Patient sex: M
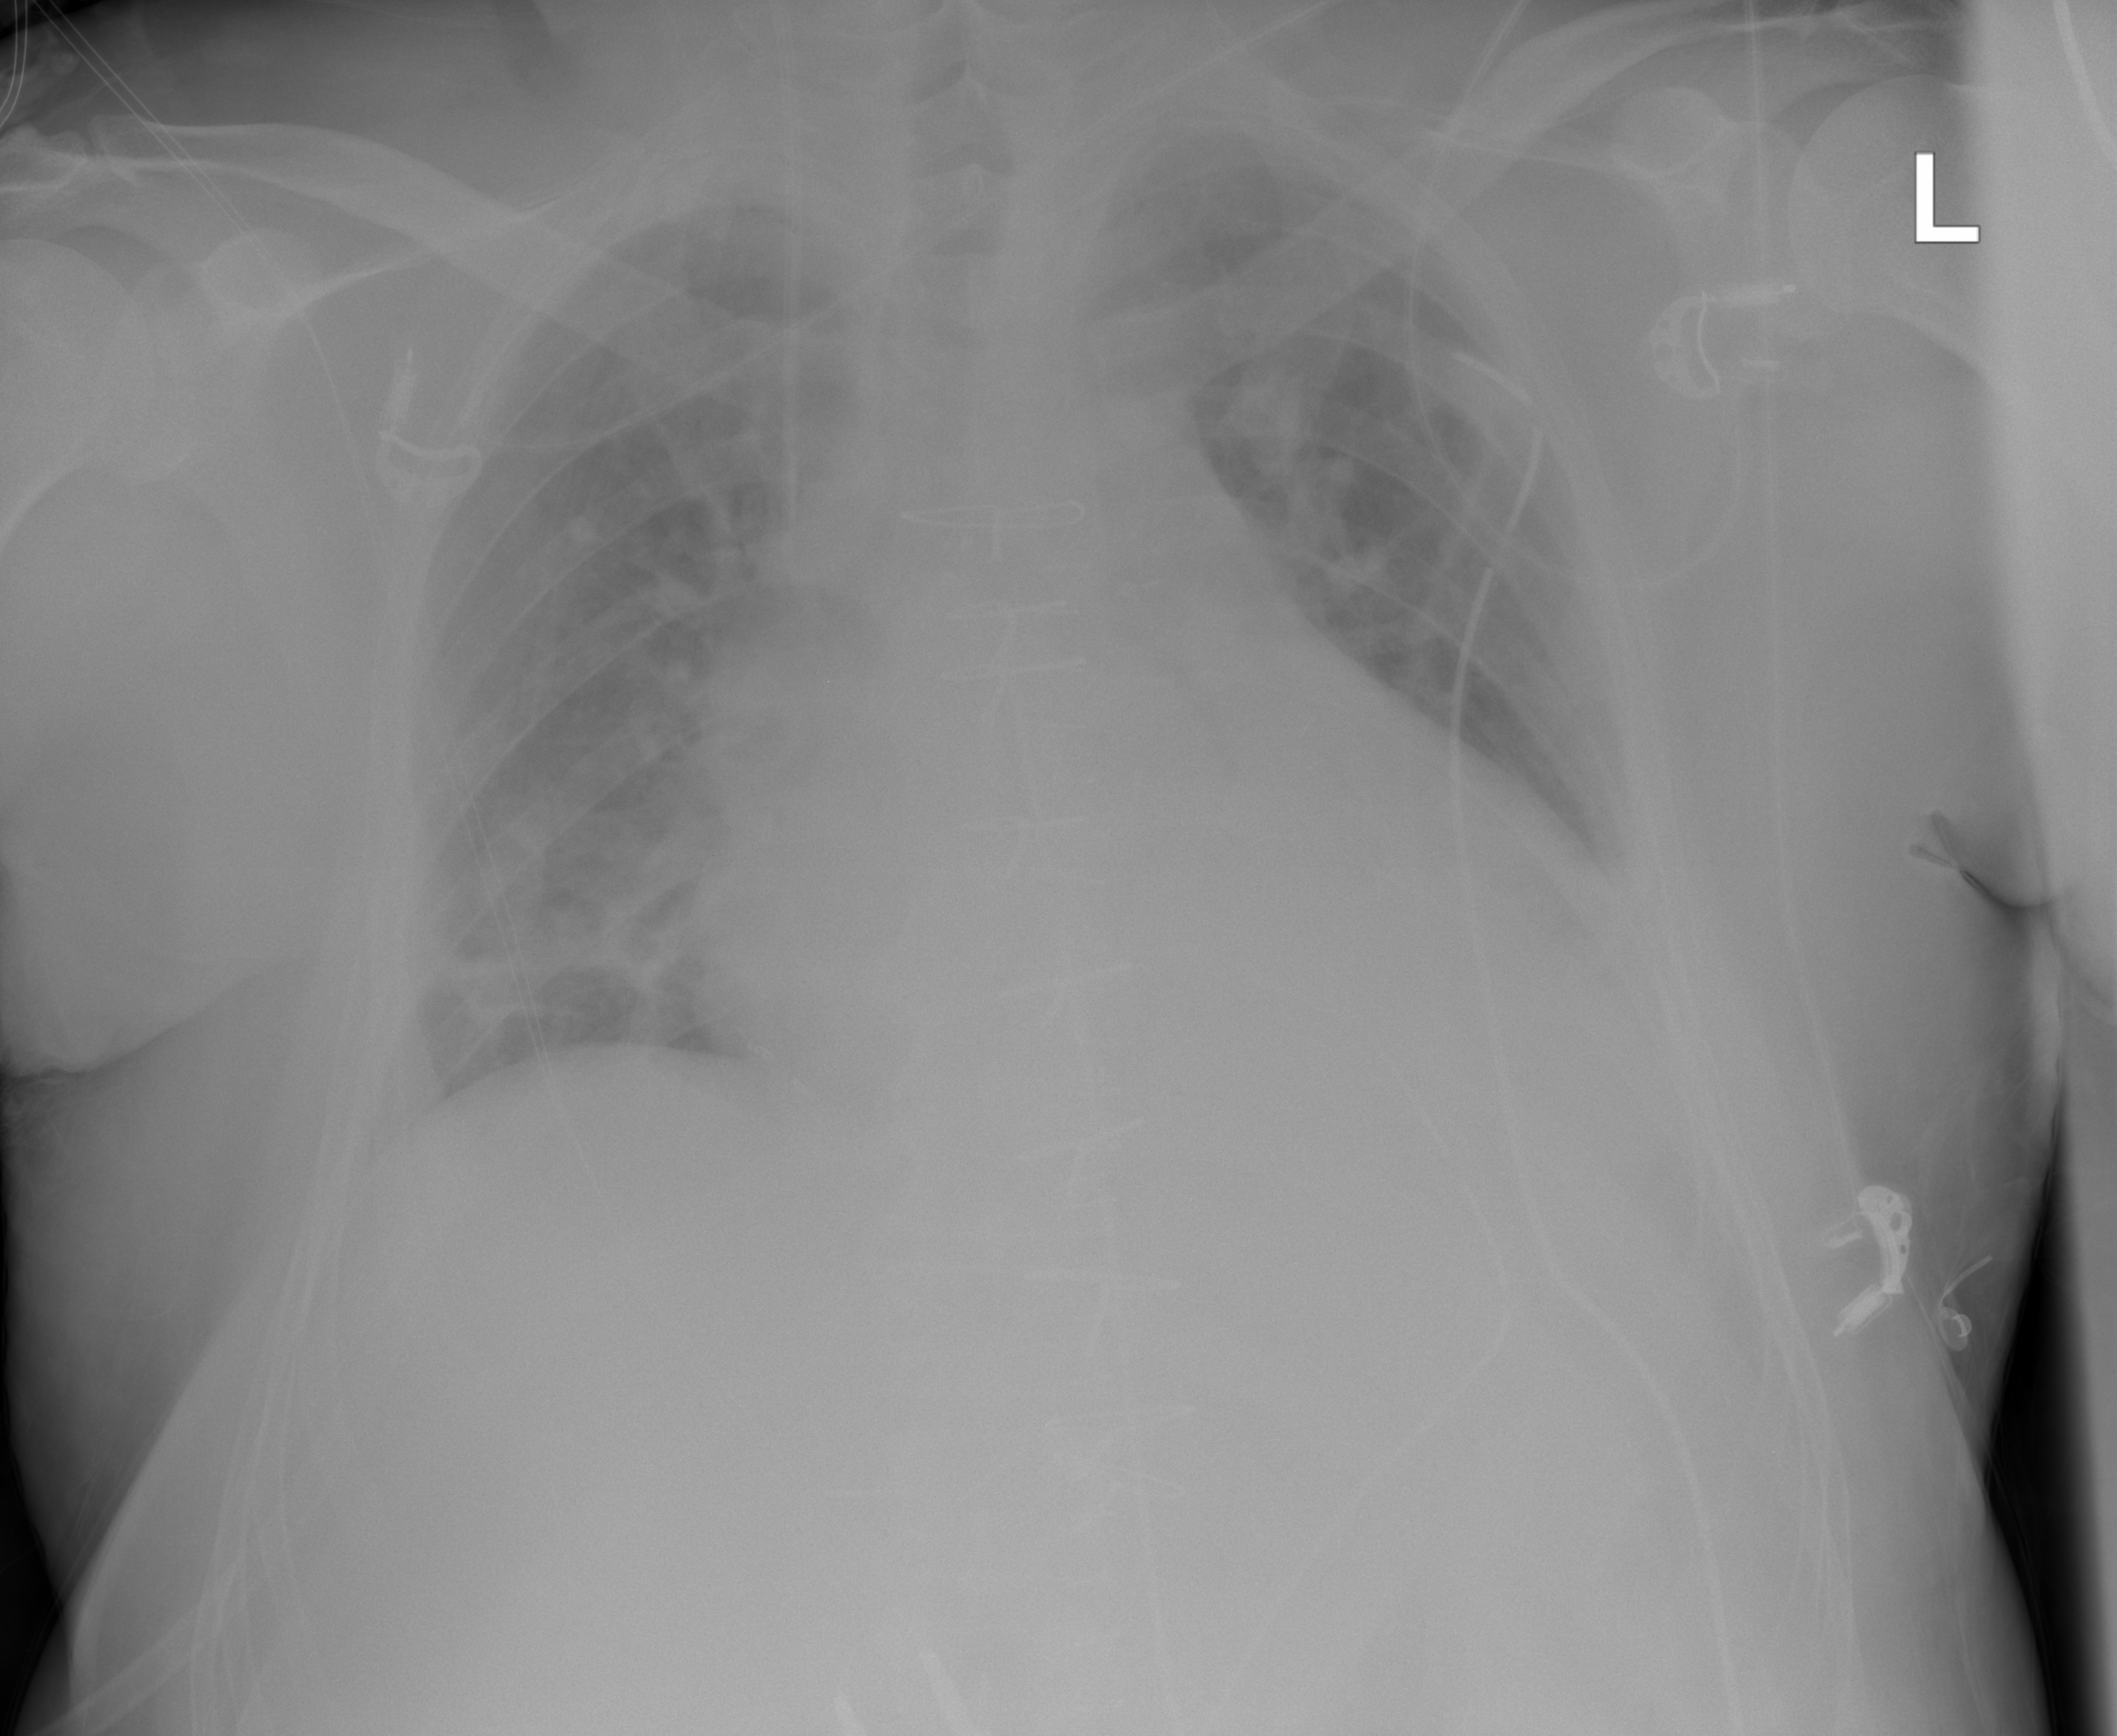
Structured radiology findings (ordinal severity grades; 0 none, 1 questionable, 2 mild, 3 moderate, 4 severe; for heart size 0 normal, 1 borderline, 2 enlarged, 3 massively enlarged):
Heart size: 2
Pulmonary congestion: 2
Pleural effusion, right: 1
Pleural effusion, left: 0
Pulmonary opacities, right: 2
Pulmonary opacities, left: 2
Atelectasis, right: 2
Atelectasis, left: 2